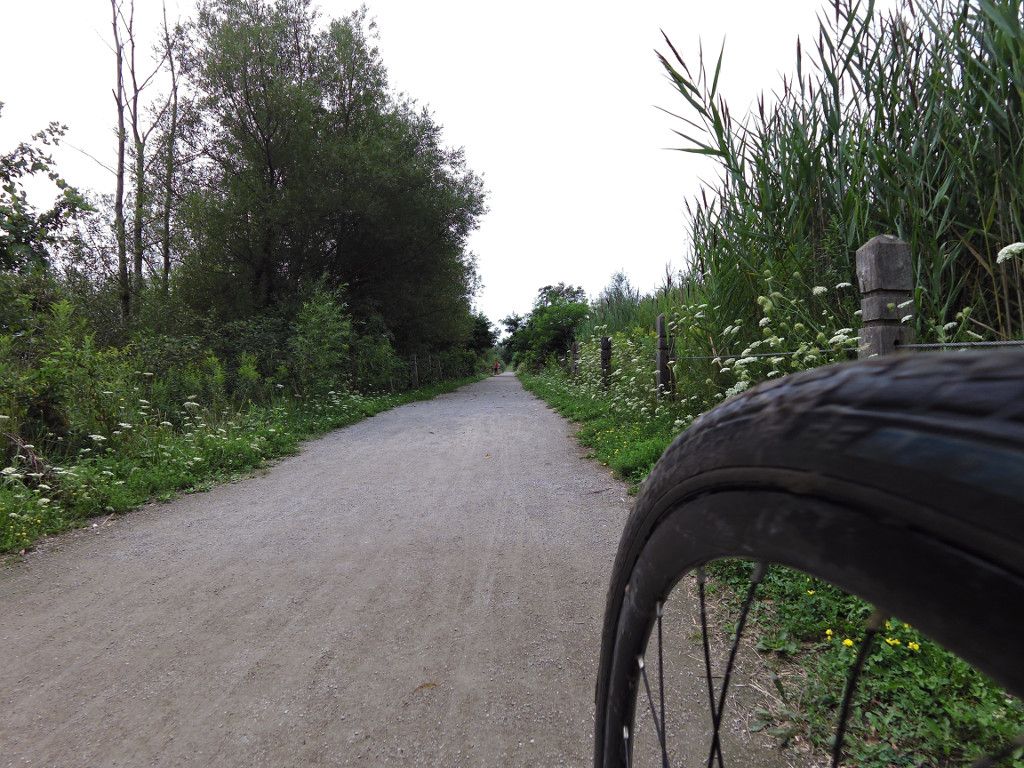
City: toronto